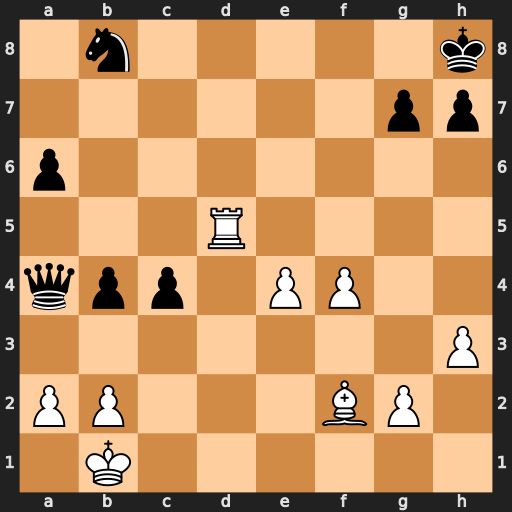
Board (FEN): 1n5k/6pp/p7/3R4/qpp1PP2/7P/PP3BP1/1K6
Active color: w
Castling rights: -
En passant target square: -
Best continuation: Rd8+ Qe8 Rxe8#